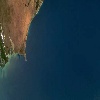
Label: water